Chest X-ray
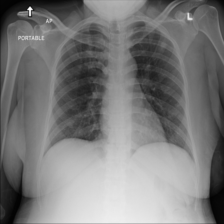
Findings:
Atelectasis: negative
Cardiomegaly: negative
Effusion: negative
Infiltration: negative
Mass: negative
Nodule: positive
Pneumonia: negative
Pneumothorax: negative
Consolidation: negative
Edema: negative
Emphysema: negative
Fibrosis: negative
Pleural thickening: negative
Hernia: negative